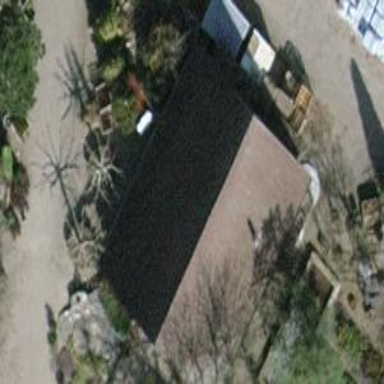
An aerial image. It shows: Building that serves as garden center.